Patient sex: F
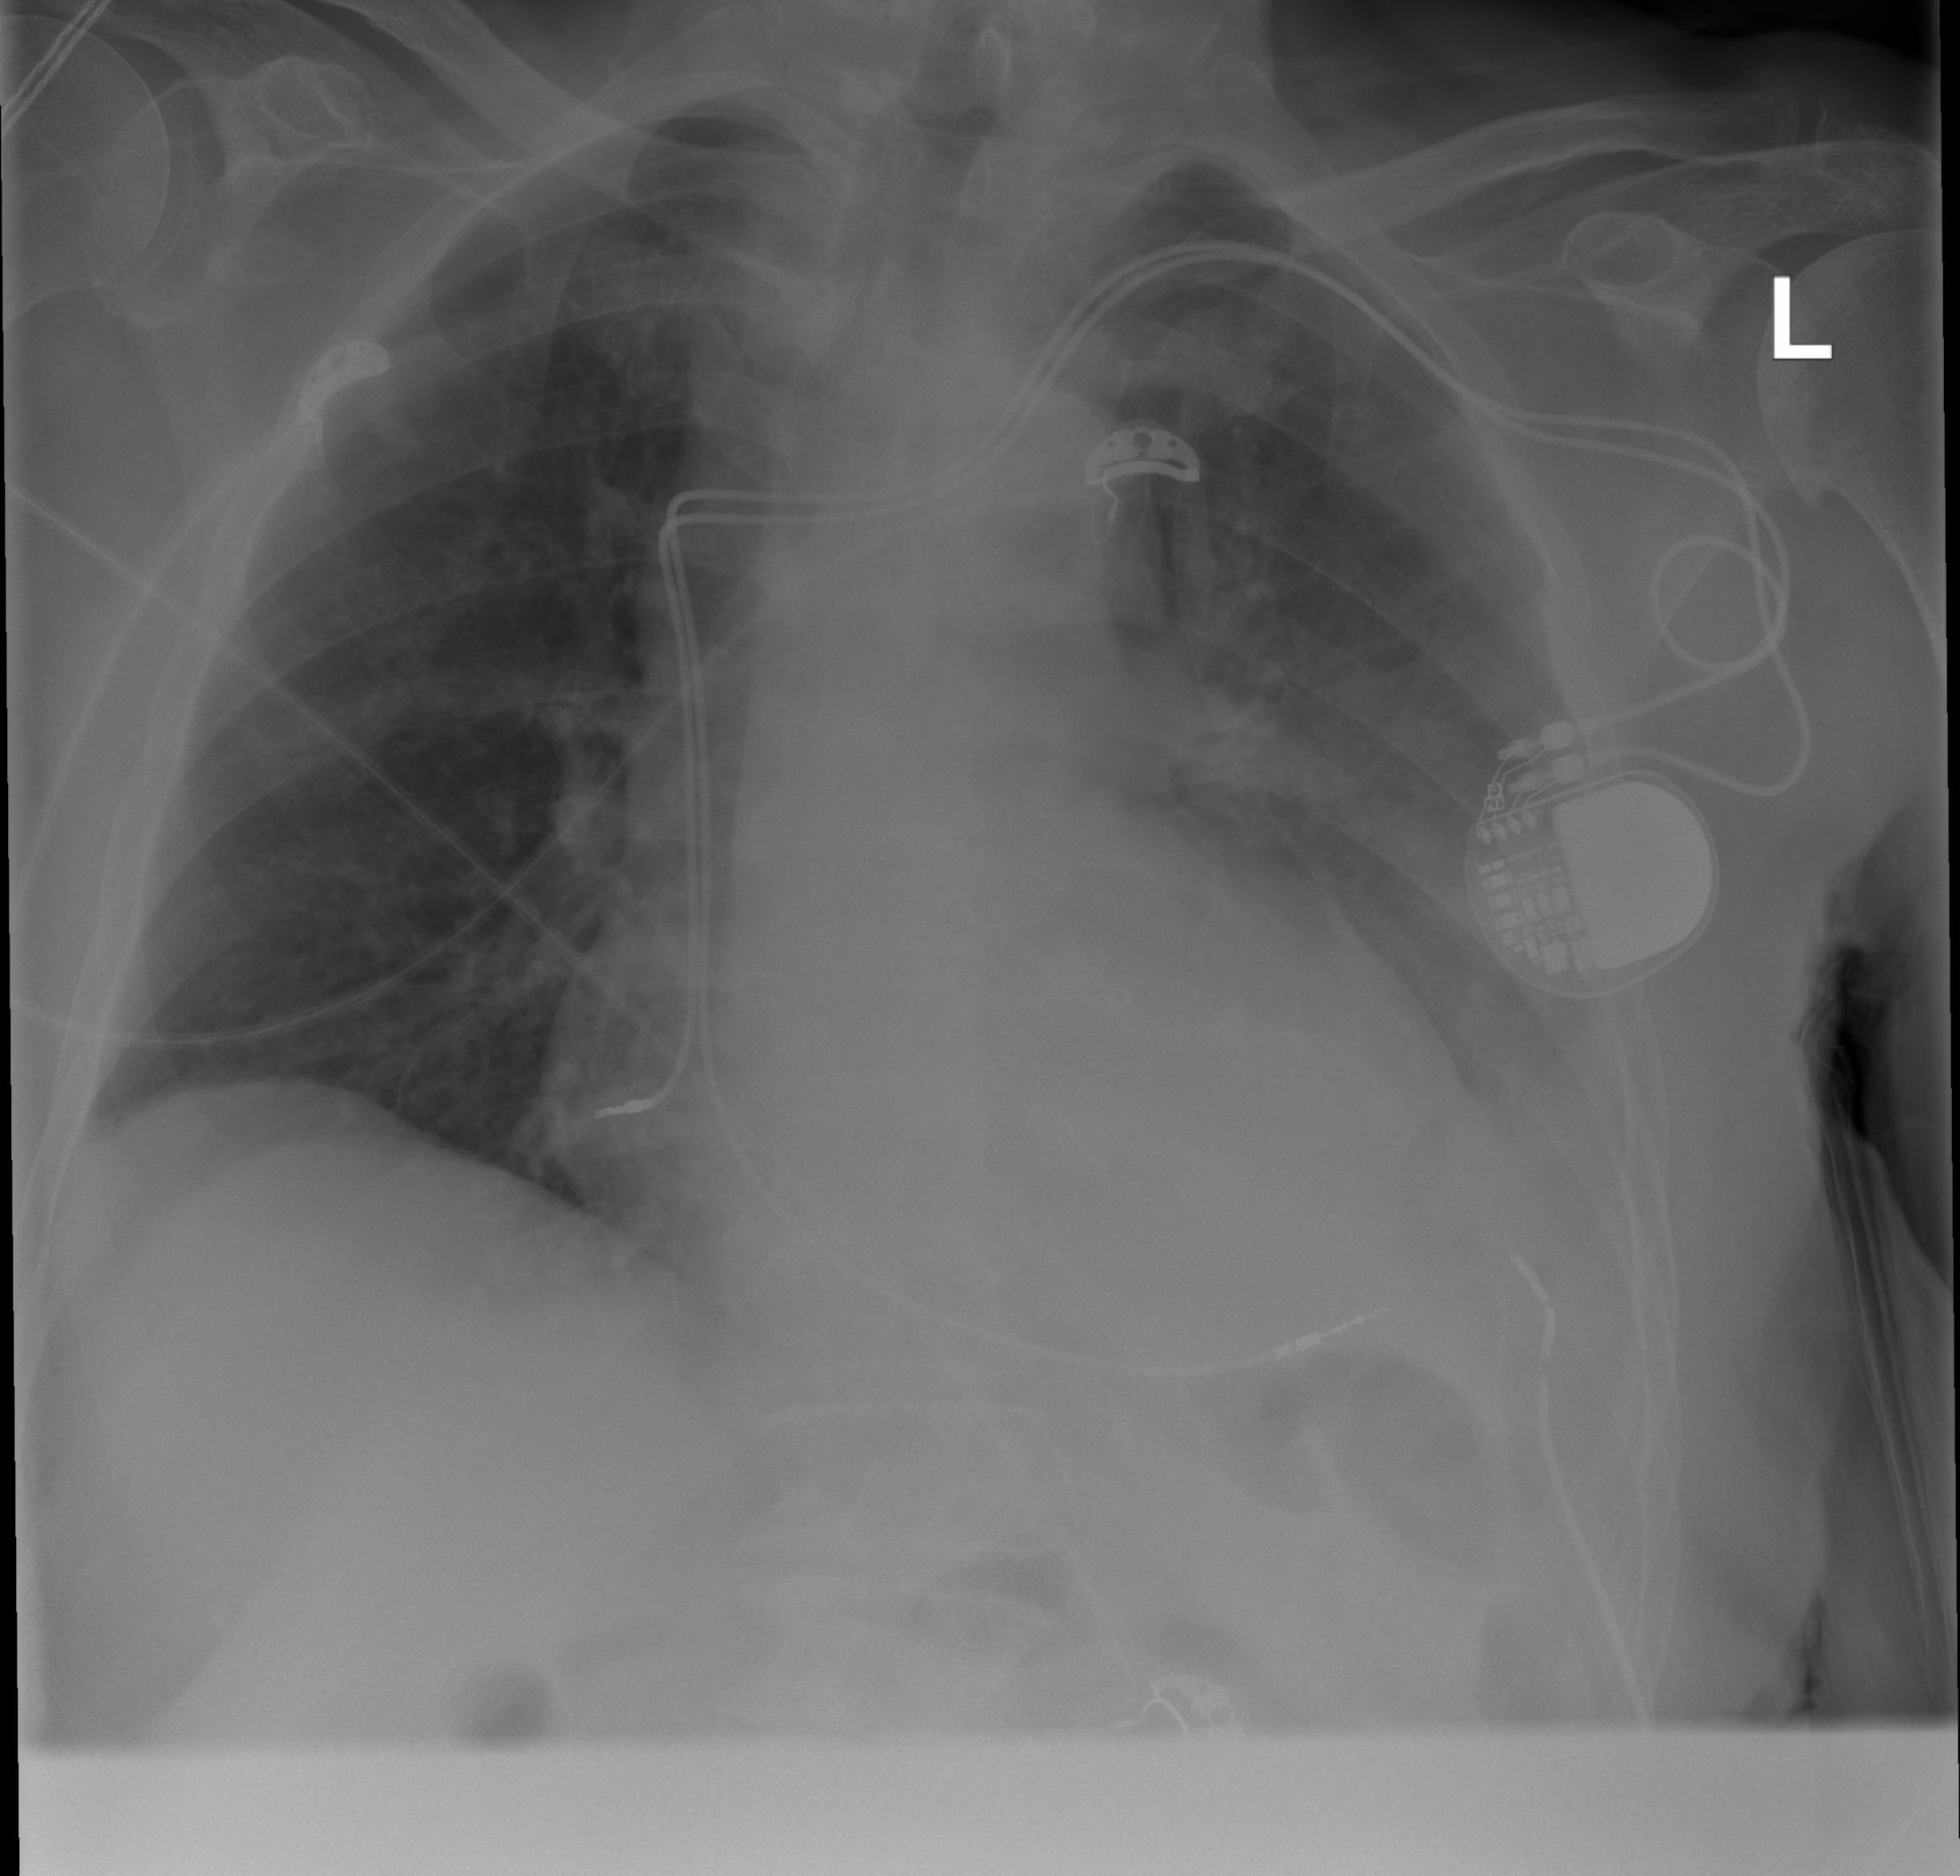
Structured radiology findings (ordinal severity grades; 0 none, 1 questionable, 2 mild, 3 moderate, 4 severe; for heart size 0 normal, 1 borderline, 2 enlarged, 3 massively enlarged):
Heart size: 0
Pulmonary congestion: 0
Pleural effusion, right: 0
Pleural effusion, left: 2
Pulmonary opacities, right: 0
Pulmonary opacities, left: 1
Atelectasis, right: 0
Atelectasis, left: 2